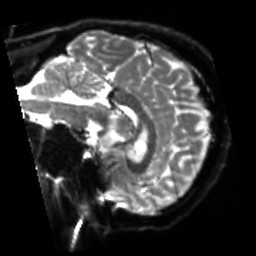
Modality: sbref
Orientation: sagittal
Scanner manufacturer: siemens
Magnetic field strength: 3 T
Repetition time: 4 s
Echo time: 0.0594 s